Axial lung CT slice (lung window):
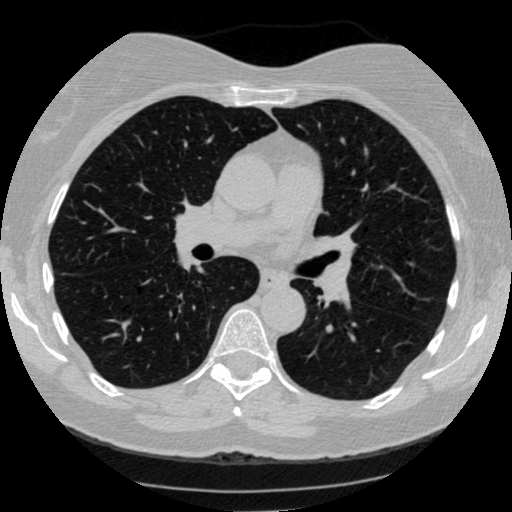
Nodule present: no